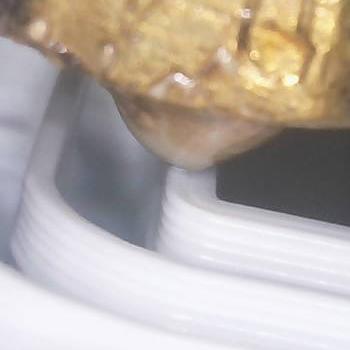
Flow rate: 62%